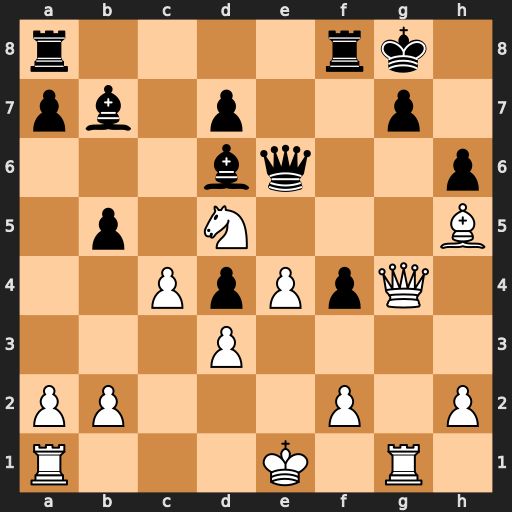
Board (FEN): r4rk1/pb1p2p1/3bq2p/1p1N3B/2PpPpQ1/3P4/PP3P1P/R3K1R1
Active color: w
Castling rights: Q
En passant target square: -
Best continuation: Qxg7#